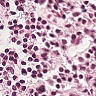
Metastatic tissue present: no